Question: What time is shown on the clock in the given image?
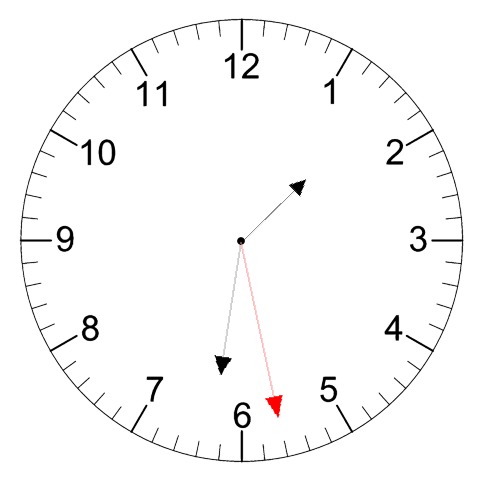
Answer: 01:31:28